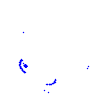
Particle: pion